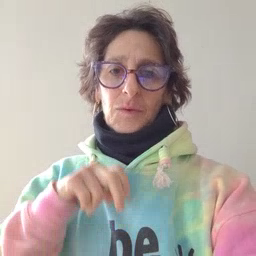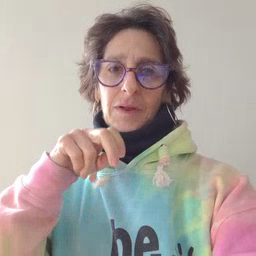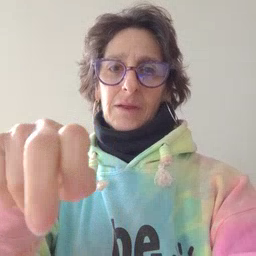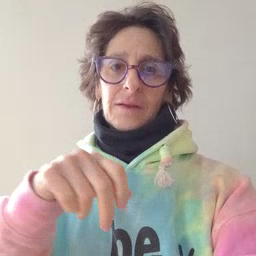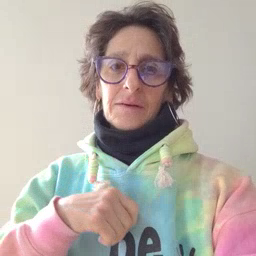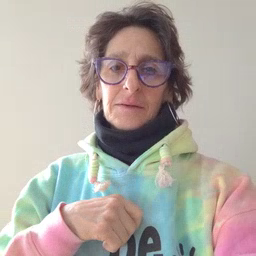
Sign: ride